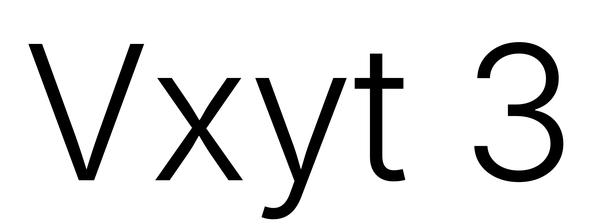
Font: Inter_Light